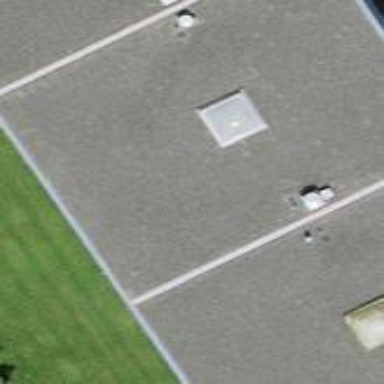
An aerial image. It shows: Apartment building with flat roof.